Question: I want to create something like menu in android in Windows Phone. I found that there is something what would be good but I can't even find anywhere how it's named. I marked it red on screenshoot.

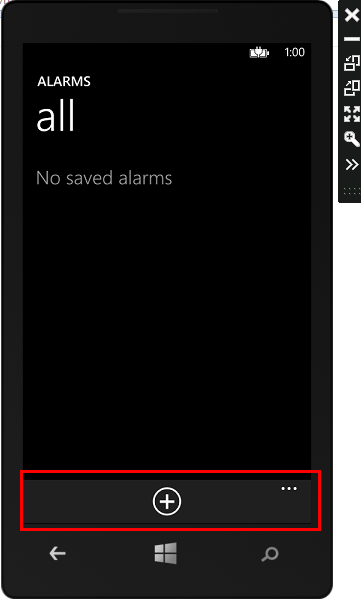
Answer: The element you are referring to is the 'ApplicationBar' or "AppBar".
You can read more about it in the official documentation at <URL>
For examples of how to program with it see <URL>
Note that this is a native Windows Phone element and does not correspond directly to the Android menu and users of each platform would likely expect them to behave differently on each platform.